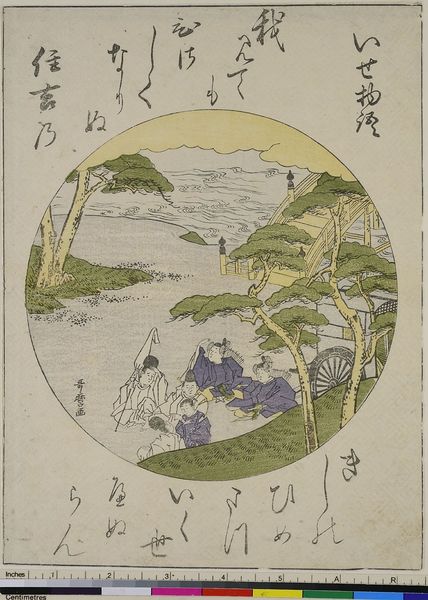
Titel: Narihira bewundert die Kiefern in Sumiyoshi, aus dem Ise monogatari
Künstler: Kitagawa Utamaro
Standort: Hamburg
Institution: Museum für Kunst und Gewerbe Hamburg
Schlagwörter: baum, fluss, landschaft, mühle, natur, strauch, holzschnitt, japan, dichter, druckgraphik, druckgrafik, schriftsteller, autor, literatur, kiefer, viadukt, zeit, farbholzschnitt, wasserrad, anlagen, landschaftsdarstellung, werke, edo, reproduktionen, druckerzeugnisse, ise, bäume, sträucher, brücke, aquädukt, narihira, ariwara